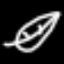
Label: leaf